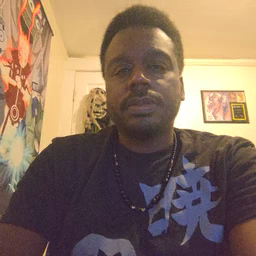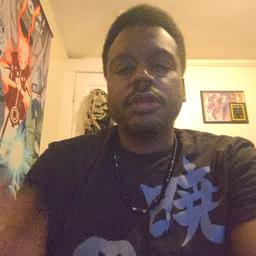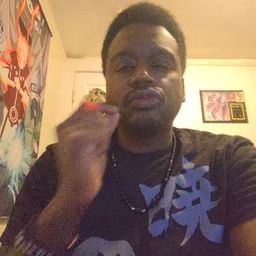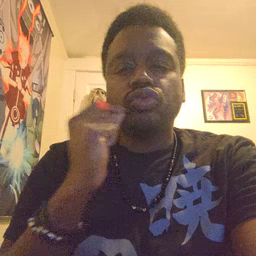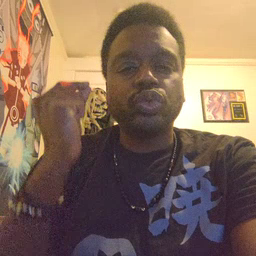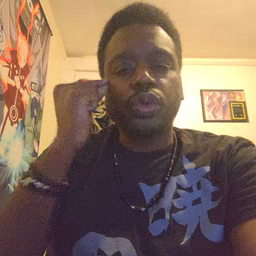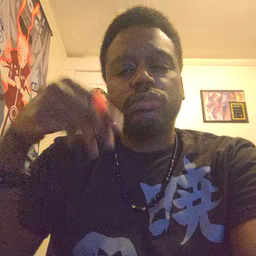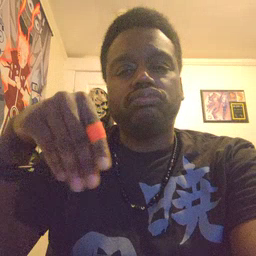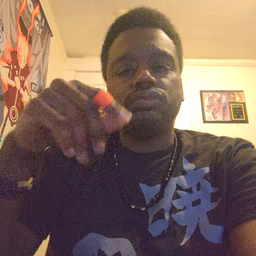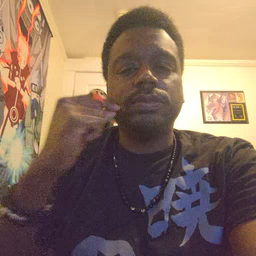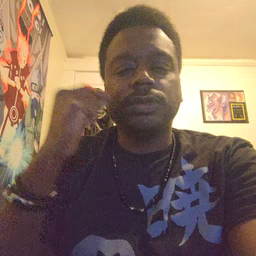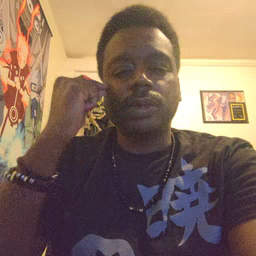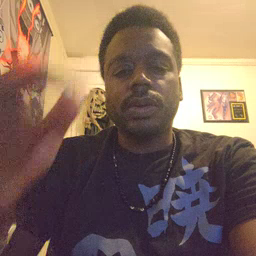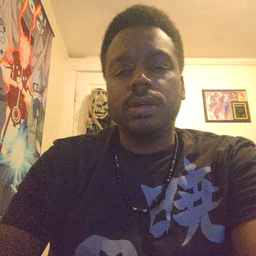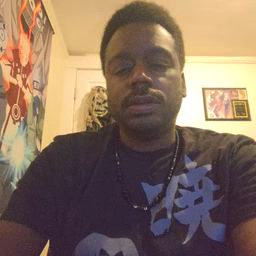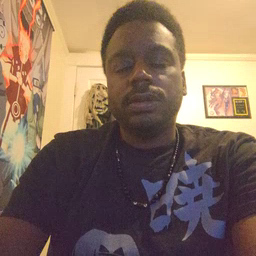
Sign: store